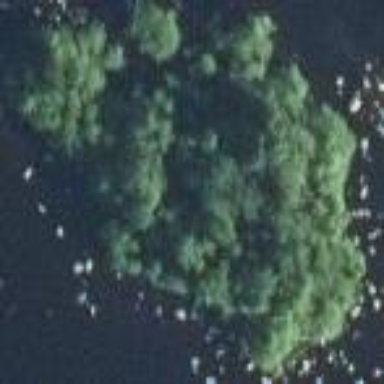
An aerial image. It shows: Islet.